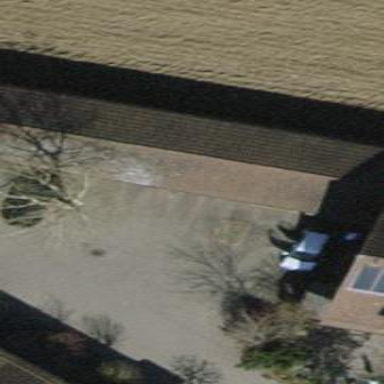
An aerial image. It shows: Building with tiled roof.